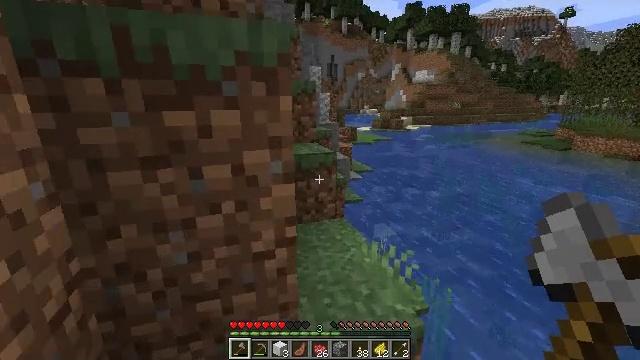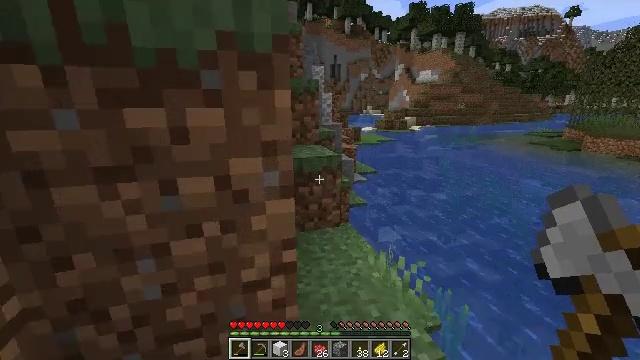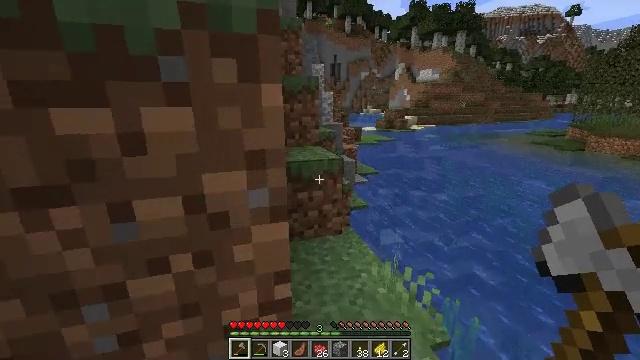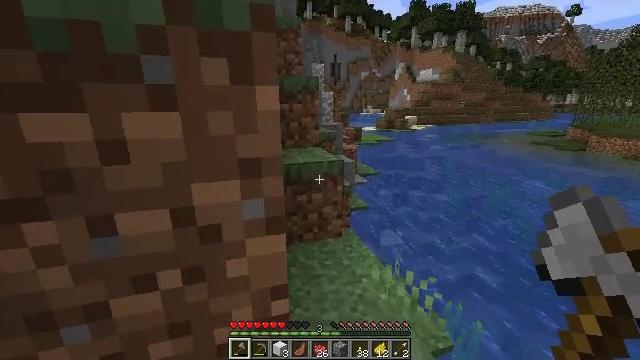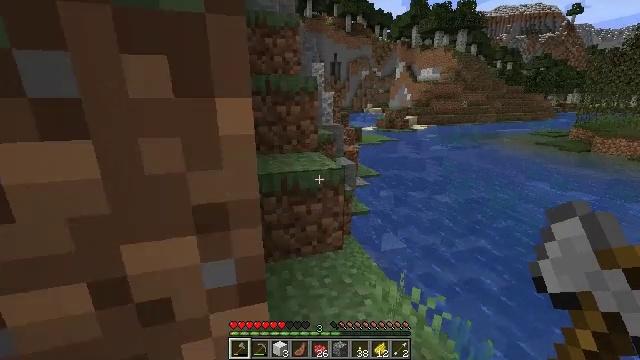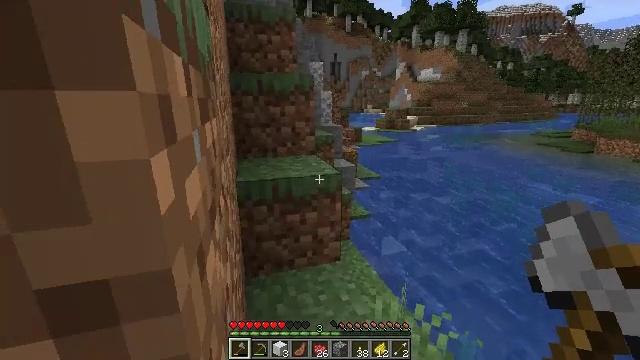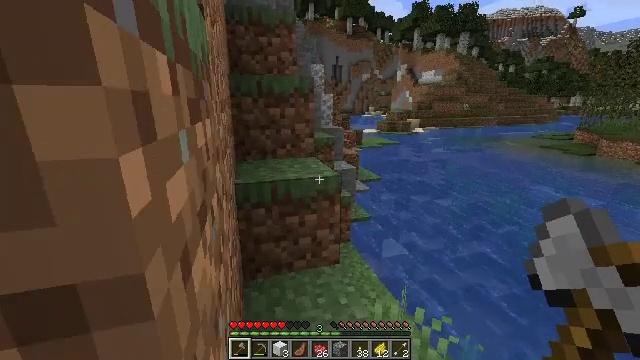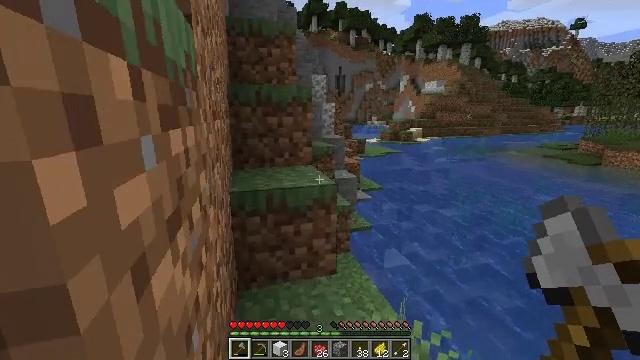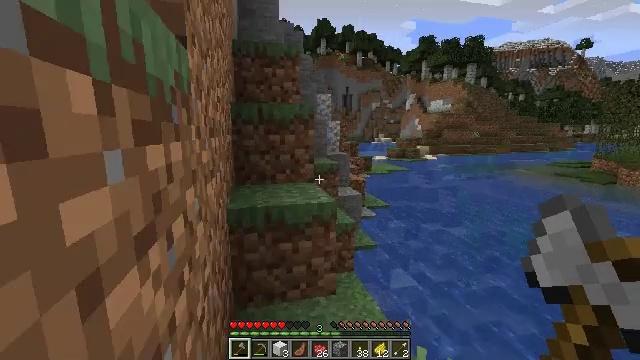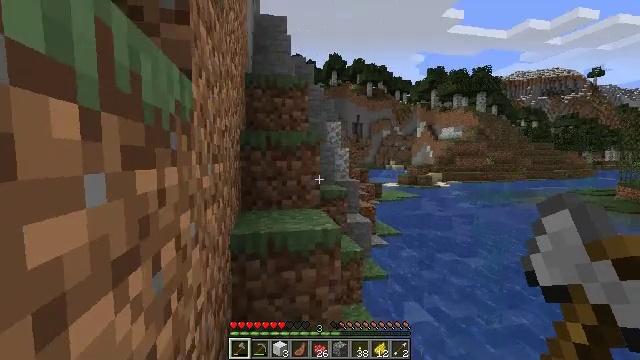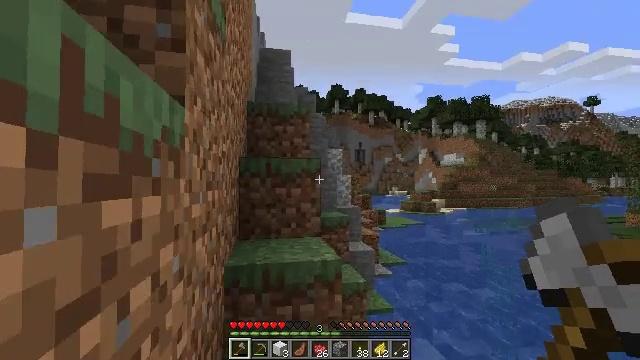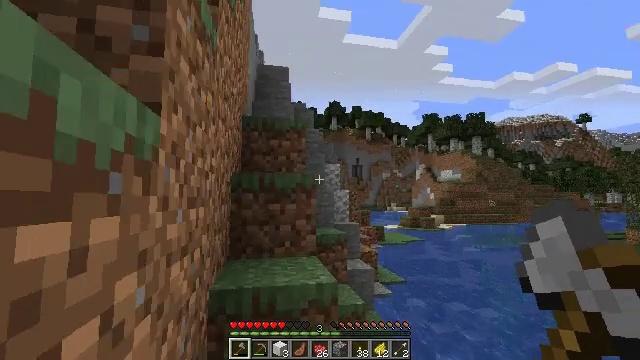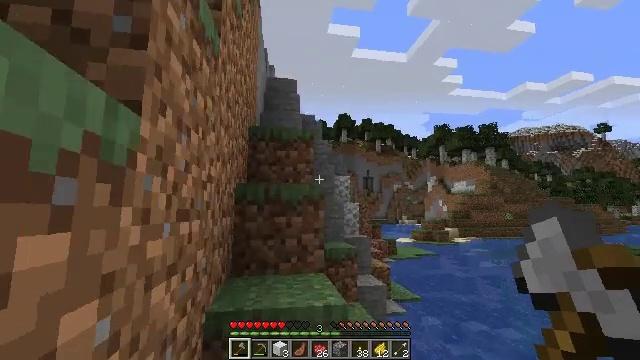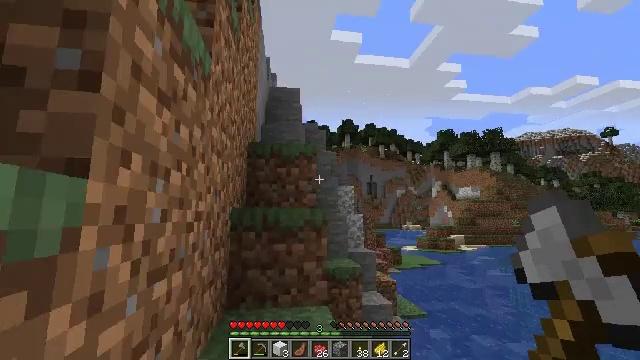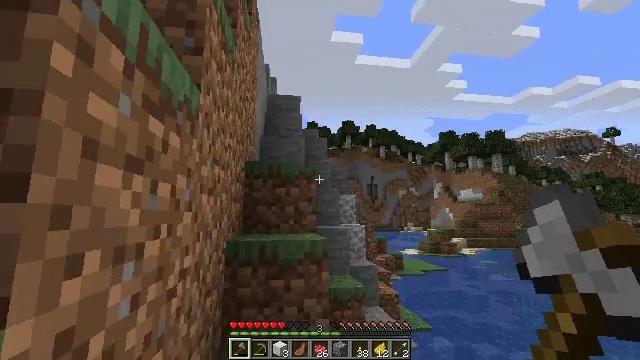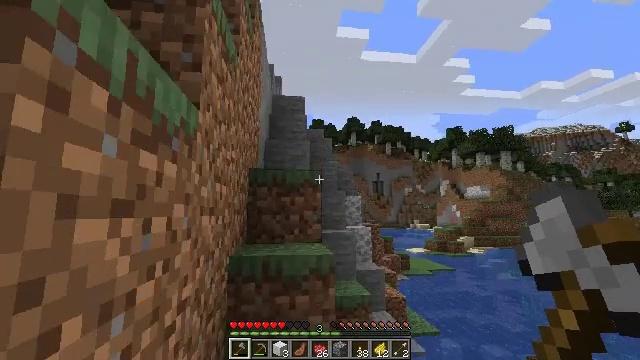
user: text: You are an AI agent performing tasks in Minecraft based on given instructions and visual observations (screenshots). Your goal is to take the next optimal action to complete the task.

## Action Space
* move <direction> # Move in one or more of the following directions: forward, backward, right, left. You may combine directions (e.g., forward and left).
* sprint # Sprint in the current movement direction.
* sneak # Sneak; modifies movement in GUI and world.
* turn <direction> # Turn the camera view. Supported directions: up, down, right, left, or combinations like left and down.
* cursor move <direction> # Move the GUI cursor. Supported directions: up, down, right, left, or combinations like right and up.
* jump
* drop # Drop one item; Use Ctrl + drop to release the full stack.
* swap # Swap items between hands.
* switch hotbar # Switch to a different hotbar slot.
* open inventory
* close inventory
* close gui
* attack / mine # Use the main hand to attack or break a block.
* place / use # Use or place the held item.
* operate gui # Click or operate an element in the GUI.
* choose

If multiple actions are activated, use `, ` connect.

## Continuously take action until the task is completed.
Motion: motion action
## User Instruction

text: Mine the torch on the wall.
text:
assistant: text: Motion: move forward
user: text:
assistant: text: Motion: move forward
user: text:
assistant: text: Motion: move forward
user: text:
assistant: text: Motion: move forward
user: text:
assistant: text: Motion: move forward
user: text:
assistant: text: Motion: move forward
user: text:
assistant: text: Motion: move forward, turn up
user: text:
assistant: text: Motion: move forward, turn left and up
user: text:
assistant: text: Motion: move forward, turn left and up
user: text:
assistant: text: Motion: move forward, turn up
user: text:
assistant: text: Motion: move forward, turn up
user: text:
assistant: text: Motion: move forward, turn left and up
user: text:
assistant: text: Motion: move forward, jump
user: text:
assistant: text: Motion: move forward, jump
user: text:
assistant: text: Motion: move forward, turn left, jump
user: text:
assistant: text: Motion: move forward, jump
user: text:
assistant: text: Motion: move forward, jump
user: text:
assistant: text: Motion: move forward, jump
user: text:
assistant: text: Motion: move forward, turn left and down, jump
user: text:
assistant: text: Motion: move forward, turn left, jump
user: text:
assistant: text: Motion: move forward, turn left, jump
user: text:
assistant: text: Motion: move forward, jump
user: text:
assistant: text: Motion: move forward, jump
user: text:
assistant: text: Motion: move forward, jump
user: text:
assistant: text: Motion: move forward, jump
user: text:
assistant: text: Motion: move forward, jump
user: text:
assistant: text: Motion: move forward, jump
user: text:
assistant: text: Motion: move forward, jump
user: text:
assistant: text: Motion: move forward, jump
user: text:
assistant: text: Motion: move forward, jump